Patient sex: F
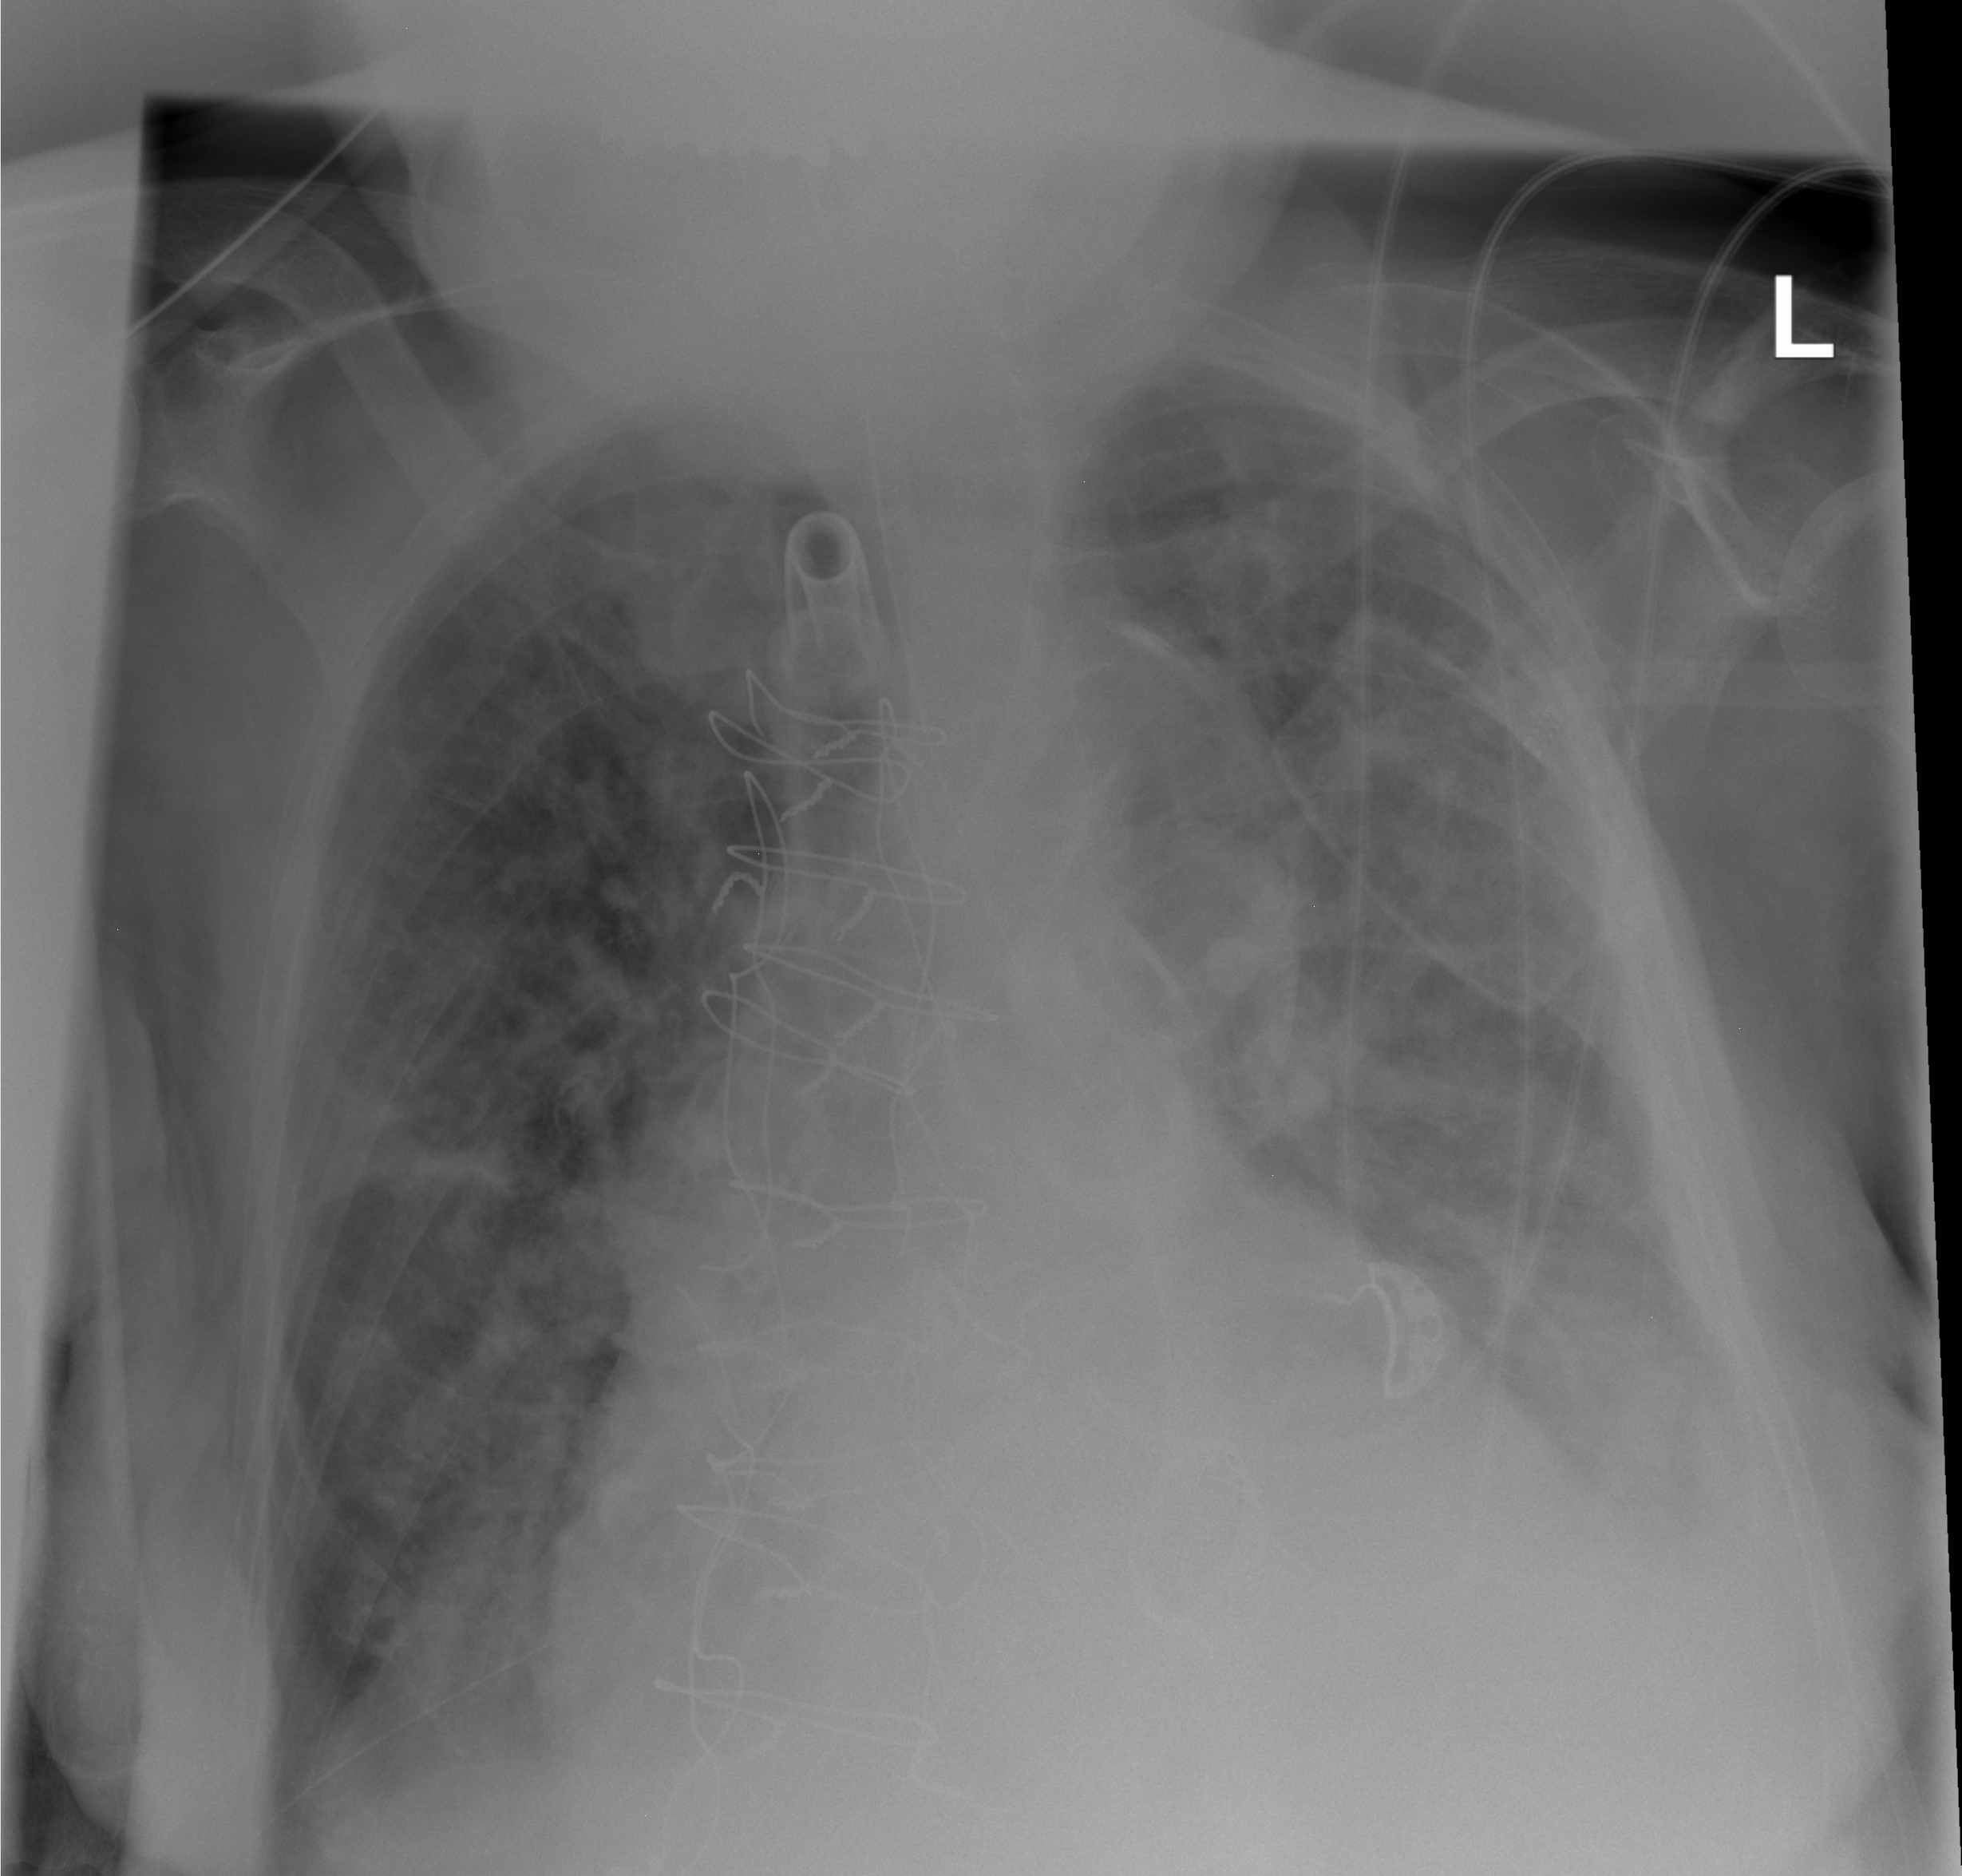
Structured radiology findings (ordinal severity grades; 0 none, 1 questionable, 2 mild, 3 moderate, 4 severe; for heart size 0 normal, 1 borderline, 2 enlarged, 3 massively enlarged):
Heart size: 2
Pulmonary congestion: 3
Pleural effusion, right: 2
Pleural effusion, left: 3
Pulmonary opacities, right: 3
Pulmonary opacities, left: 3
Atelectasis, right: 2
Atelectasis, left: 2